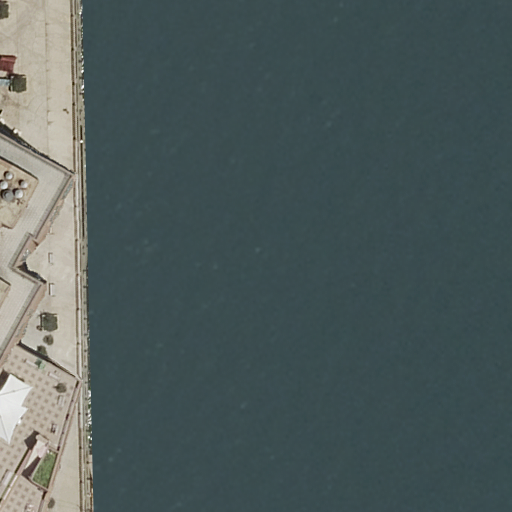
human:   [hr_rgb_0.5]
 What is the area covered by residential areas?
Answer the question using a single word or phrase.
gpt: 10321m2

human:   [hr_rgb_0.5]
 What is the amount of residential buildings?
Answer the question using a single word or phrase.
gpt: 4

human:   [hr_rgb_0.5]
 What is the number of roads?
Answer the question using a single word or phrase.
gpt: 1

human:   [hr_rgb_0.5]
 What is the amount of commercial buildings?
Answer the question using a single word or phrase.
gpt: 0

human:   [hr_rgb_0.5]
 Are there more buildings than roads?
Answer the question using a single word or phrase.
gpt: yes

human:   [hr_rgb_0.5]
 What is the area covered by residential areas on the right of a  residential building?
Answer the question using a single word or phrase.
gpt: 0m2

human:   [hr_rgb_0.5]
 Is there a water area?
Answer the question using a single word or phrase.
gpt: yes

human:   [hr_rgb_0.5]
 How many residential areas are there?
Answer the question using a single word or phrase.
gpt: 1

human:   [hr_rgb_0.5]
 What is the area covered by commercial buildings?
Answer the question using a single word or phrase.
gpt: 0m2

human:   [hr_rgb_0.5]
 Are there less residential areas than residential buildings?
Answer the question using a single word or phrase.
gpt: yes

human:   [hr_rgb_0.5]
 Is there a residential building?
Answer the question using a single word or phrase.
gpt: yes

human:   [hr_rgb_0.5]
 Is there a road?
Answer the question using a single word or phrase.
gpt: yes

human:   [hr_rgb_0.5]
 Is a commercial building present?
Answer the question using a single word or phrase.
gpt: no

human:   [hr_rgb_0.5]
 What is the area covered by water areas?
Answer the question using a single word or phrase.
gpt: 8899m2

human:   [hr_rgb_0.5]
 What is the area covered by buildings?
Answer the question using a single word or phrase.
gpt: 9275m2

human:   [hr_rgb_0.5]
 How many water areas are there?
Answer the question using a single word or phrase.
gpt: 1

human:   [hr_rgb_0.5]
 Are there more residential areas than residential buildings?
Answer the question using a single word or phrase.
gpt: no

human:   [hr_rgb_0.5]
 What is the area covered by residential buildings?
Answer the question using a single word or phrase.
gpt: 9275m2

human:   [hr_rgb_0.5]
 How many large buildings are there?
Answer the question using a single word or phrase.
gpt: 2

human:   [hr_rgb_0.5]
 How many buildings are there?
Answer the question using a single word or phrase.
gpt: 4

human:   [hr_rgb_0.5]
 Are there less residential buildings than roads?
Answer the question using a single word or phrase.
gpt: no

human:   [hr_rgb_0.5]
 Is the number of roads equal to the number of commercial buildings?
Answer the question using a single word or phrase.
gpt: no

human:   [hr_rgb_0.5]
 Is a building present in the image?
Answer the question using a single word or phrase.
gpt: yes

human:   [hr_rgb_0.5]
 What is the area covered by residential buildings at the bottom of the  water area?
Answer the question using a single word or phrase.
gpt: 7832m2

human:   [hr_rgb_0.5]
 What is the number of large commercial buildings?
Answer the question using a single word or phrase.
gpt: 0

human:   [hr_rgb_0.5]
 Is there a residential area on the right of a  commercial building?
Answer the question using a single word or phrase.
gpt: no

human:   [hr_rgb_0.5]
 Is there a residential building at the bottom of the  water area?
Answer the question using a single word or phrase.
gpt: yes

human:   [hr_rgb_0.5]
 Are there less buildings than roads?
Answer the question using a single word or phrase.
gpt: no

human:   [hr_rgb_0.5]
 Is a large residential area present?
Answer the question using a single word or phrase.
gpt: yes

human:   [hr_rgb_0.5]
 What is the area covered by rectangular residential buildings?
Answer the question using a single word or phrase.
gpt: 88m2

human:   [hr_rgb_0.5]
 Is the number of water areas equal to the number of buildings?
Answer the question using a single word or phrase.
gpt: no

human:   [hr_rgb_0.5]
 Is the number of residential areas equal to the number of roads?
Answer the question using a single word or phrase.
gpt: yes

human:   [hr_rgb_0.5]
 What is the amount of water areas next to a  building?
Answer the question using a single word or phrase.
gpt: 1

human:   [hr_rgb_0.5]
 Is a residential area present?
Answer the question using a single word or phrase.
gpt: yes

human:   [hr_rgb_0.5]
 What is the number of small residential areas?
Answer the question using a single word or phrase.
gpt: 0

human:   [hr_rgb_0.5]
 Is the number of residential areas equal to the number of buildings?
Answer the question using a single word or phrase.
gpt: no

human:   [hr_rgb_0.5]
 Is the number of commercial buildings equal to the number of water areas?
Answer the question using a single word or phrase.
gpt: no

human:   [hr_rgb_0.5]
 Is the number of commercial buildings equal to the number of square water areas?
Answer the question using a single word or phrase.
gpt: yes

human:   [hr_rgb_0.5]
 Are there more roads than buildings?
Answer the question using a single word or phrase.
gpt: no

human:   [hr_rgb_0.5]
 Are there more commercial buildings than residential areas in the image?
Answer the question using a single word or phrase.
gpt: no

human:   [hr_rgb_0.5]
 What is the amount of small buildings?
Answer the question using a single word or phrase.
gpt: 2

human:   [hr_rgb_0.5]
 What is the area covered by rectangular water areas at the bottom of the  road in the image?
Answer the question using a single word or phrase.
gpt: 0m2

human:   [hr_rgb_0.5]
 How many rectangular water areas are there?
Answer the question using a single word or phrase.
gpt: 1

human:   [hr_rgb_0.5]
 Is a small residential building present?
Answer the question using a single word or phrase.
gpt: yes

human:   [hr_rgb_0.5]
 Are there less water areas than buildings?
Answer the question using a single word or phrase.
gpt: yes

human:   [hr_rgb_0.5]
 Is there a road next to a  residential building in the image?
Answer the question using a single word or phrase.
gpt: yes

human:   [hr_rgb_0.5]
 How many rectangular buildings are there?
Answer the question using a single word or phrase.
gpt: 2

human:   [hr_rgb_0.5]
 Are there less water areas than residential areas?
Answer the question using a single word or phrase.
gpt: no

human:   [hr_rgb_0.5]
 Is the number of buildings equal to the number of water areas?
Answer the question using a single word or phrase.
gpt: no

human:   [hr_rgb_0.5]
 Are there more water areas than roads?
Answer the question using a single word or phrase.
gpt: no

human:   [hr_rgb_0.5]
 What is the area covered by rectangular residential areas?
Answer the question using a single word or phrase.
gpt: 0m2

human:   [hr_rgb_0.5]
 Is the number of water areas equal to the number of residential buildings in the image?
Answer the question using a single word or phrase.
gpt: no

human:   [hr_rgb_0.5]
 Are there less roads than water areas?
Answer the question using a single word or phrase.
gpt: no

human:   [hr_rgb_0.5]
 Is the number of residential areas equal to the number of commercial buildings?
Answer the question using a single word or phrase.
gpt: no

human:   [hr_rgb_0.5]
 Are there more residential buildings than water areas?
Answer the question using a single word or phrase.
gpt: yes

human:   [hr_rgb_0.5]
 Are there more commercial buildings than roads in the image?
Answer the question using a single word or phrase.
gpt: no

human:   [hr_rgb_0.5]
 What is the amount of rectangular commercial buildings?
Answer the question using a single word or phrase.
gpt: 0

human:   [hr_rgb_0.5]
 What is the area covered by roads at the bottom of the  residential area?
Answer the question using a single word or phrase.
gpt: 0m2

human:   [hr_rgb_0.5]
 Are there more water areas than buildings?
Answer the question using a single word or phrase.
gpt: no

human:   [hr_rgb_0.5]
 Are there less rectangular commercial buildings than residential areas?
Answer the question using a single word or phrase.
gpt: yes

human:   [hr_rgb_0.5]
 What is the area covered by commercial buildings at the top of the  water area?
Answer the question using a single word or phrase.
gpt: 0m2

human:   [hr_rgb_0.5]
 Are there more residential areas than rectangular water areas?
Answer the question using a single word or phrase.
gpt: no

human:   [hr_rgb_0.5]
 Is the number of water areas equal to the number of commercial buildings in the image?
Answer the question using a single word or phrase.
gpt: no

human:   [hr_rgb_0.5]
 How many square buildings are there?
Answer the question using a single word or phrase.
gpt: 0